Field crop: maize
Growth stage: 2
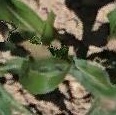
Species: maize